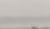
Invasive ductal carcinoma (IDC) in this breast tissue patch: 0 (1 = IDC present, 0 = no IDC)